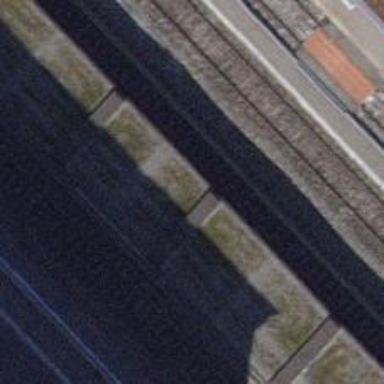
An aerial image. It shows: Footway tunnel with asphalt surface.